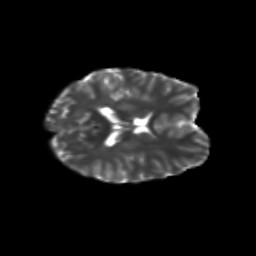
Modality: T2w
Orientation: axial
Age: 21
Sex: female
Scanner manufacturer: siemens
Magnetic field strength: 3 T
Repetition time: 3.5 s
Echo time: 0.104 s